Field crop: tomato
Growth stage: 2
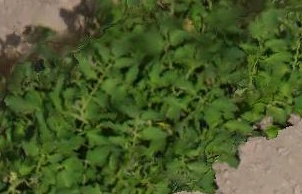
Species: tomato